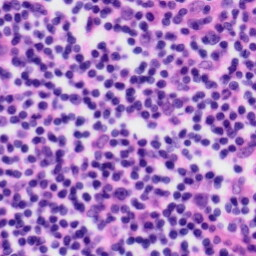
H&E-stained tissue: Tonsil